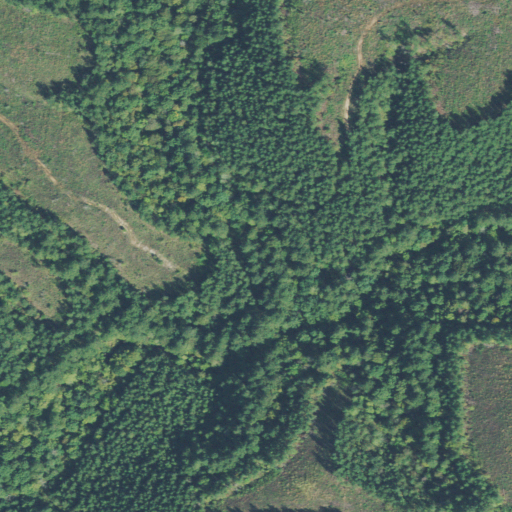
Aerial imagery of valley in Tennessee named Stewart Hollow containing evergreen forest, mixed forest, grassland, and deciduous forest